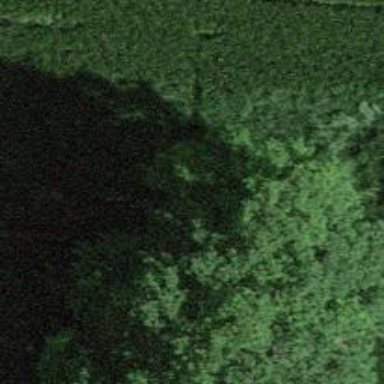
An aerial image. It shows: Beautiful tree in nature.